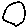
Label: circle